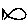
Label: fish